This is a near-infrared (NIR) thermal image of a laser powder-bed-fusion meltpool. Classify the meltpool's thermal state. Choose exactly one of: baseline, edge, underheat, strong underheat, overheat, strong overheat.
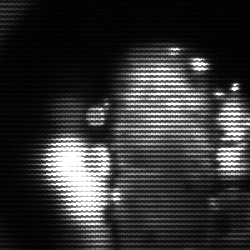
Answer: strong underheat